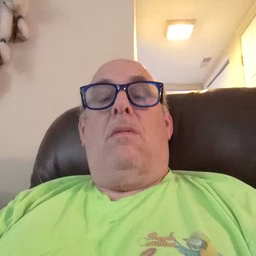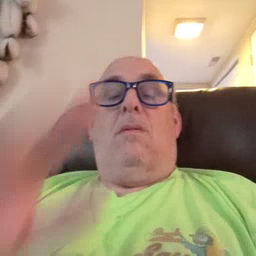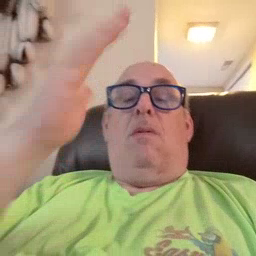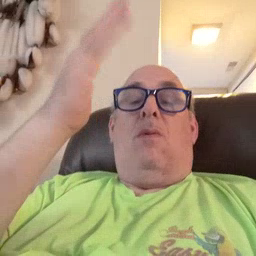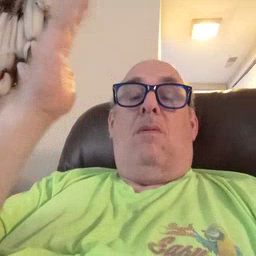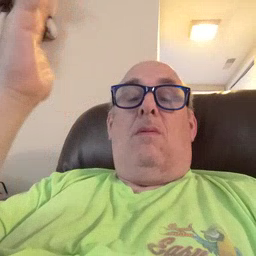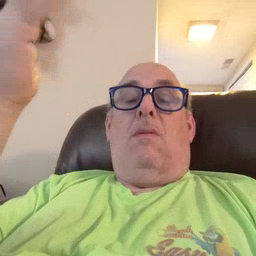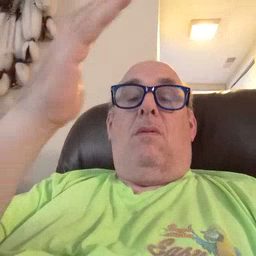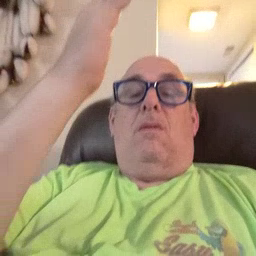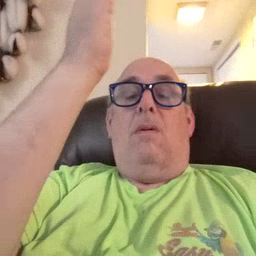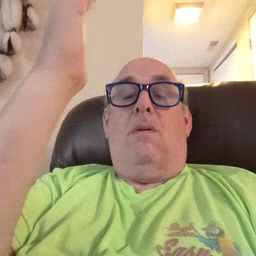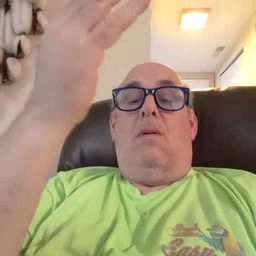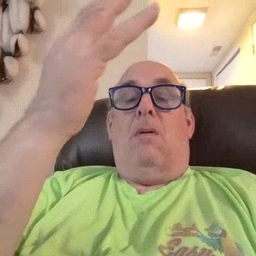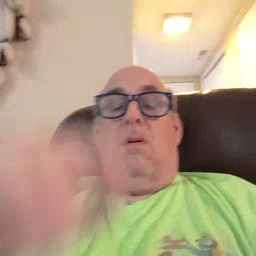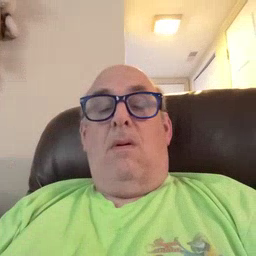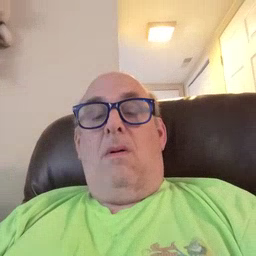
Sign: tree